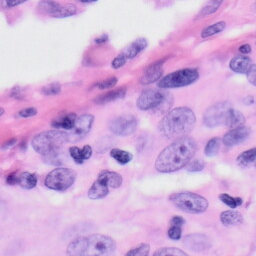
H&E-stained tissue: Skin